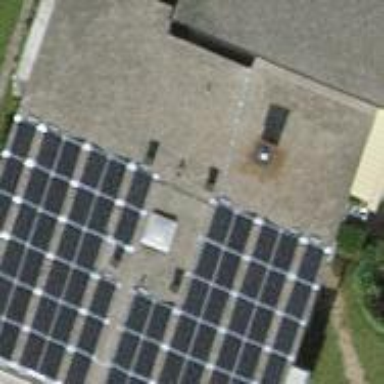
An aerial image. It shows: Solar power generator on the roof.